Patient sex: F
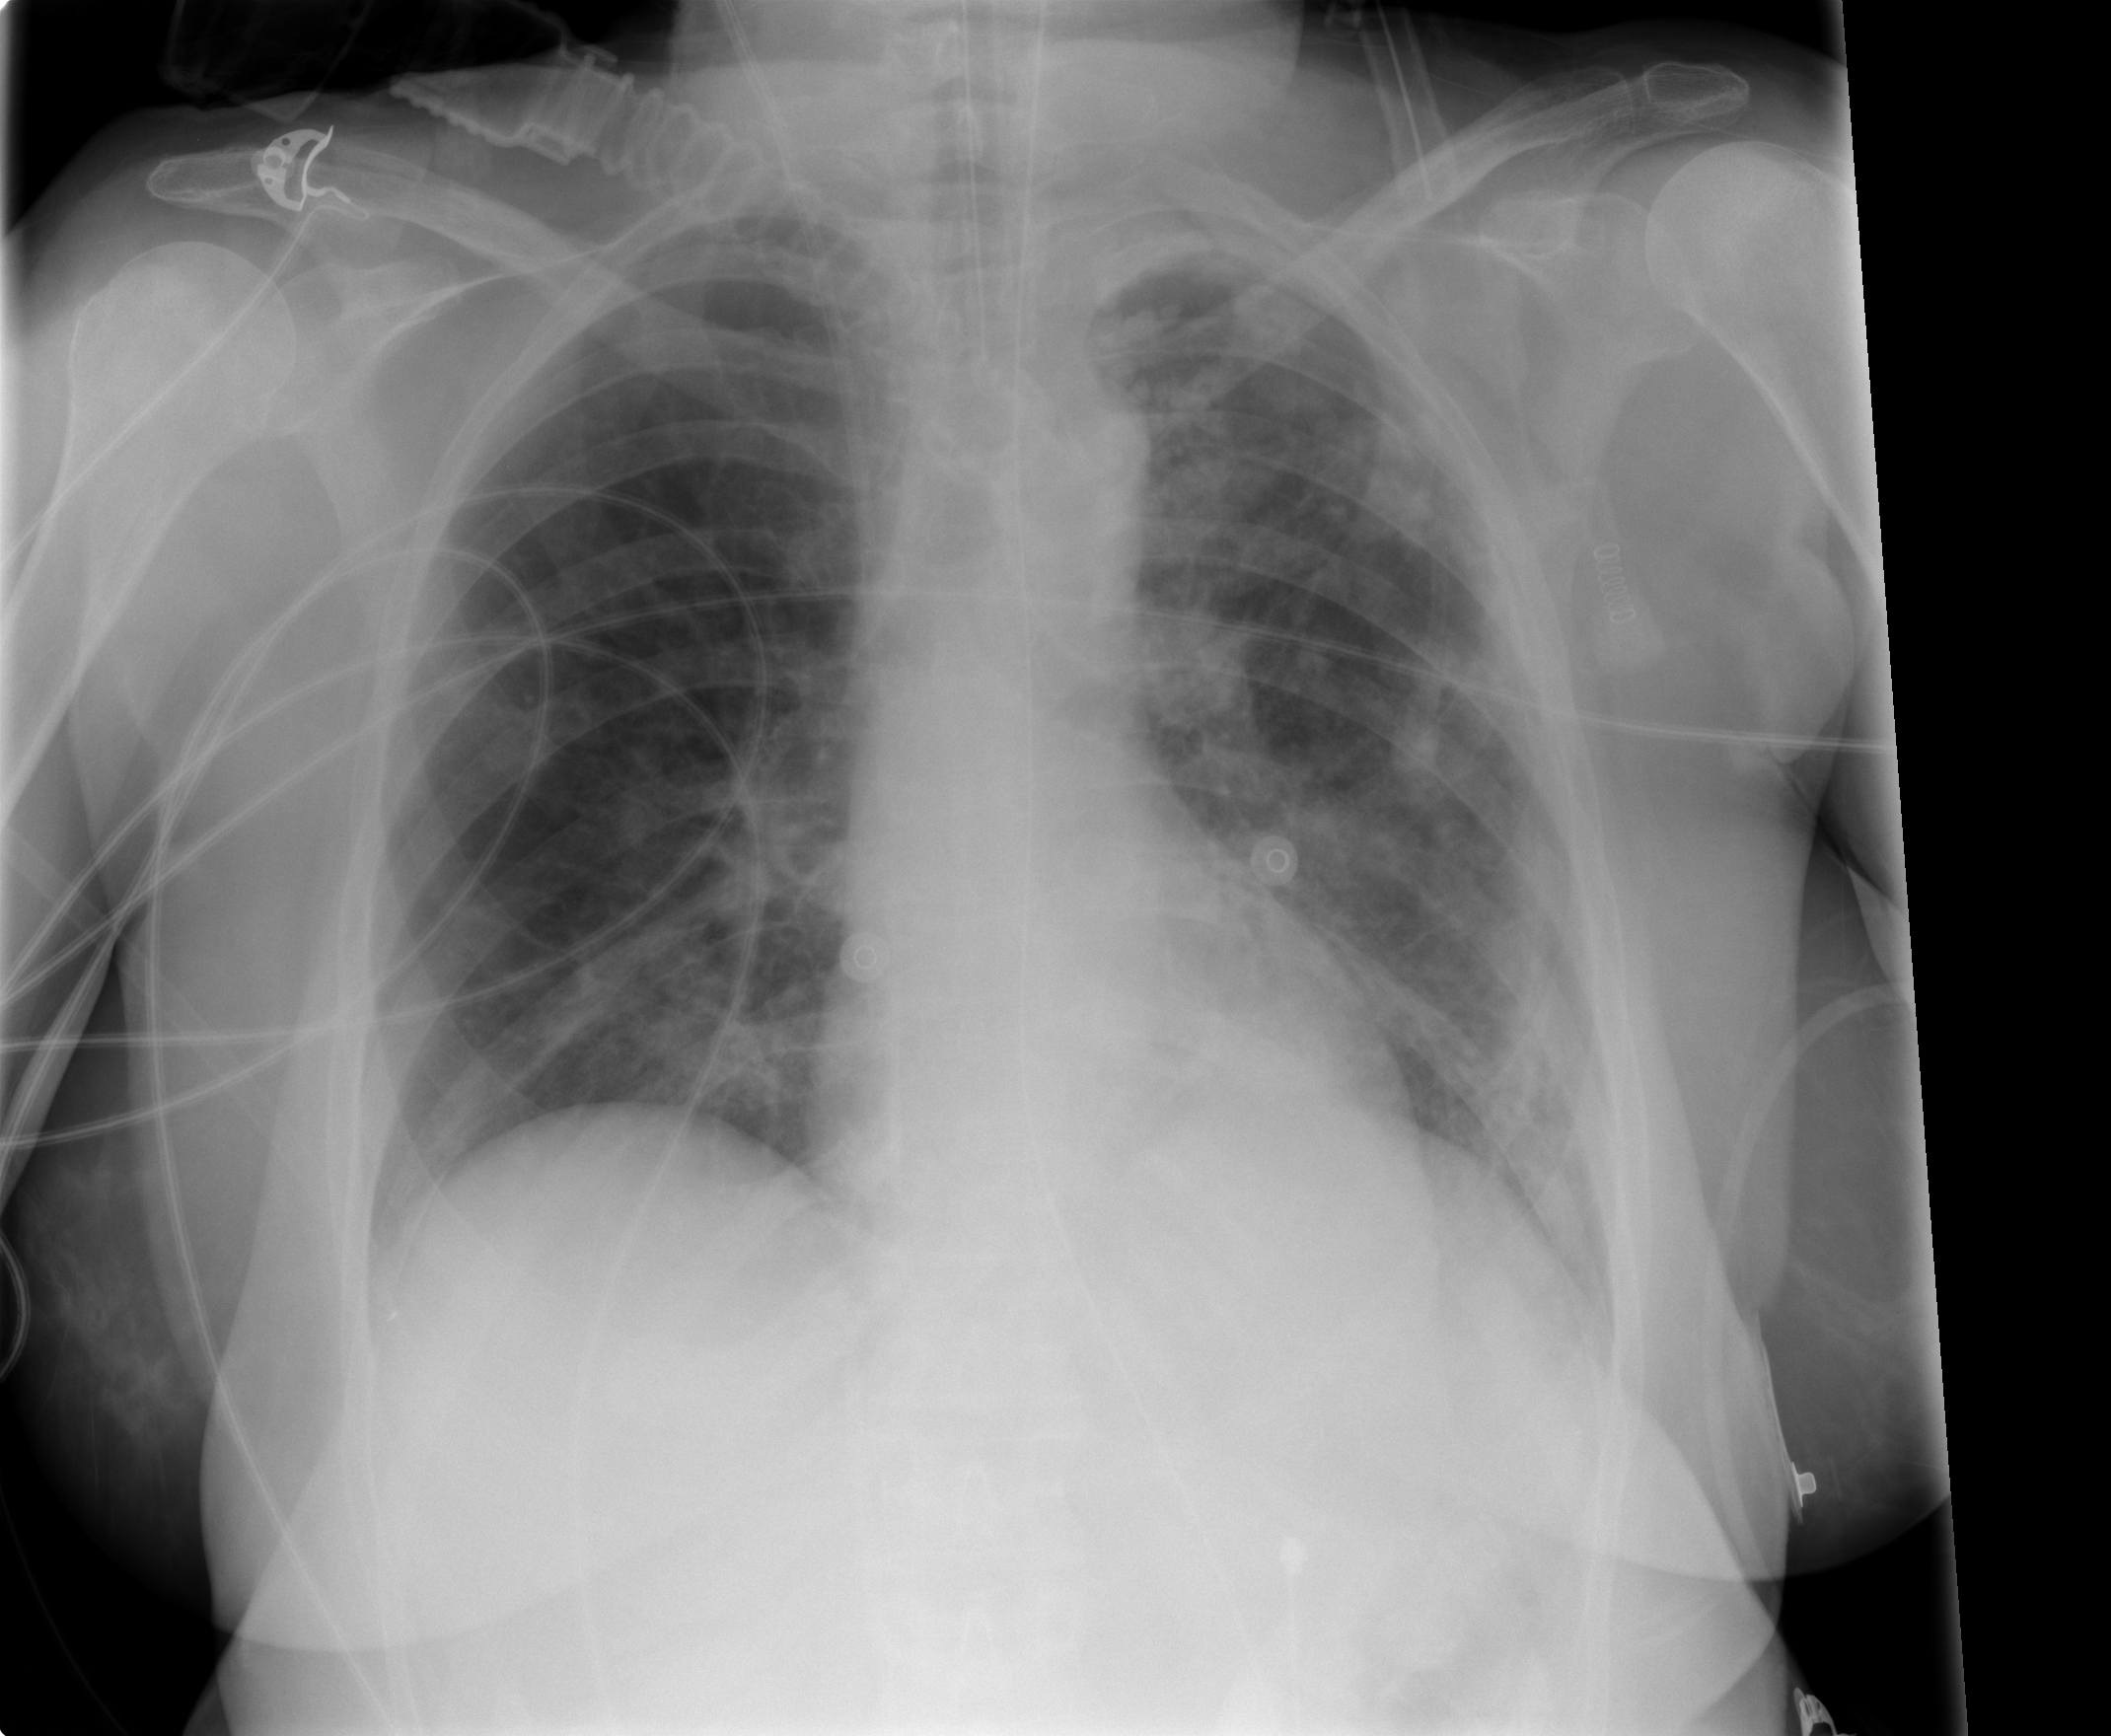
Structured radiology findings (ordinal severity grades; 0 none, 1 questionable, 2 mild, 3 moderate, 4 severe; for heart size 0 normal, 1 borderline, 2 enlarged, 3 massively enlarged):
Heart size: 0
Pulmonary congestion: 2
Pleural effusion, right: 1
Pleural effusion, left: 1
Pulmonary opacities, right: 1
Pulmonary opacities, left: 3
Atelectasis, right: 2
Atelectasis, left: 2